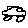
Label: car